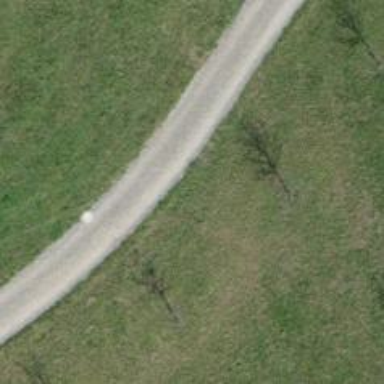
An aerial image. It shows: Compacted track with grade2 surface.